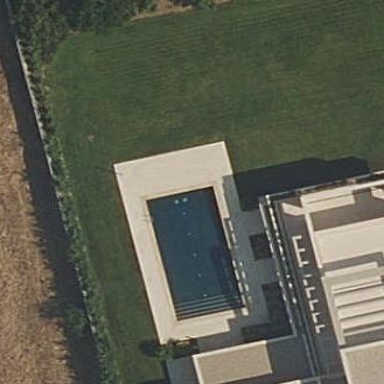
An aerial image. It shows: Swimming pool located in leisure land.